Question: We are building an application with Active Admin and Rails. It has a series of models that all have the same data structure.
We'd now like a view that displays all the data from these models together in the one table.
The reason for the separation into many models is it all comes from different sources.
So as an administrator I would like to view all the data together.
This data is read only so there is no need to write.
Using the below code, I am able to render all the data together with a custom page, however this does not leverage the ActiveAdmin built in table rendering, so it is pointless. Please see screenshot below and the code used.

'''
ActiveAdmin.register_page "Top Sellers" do
content do
table_for @items = Dingoat.all + Dingobe.all do
column "Product Name", :ProductName
column "Start Date", :StartDate
column "End Date", :EndDate
end
end
end
'''
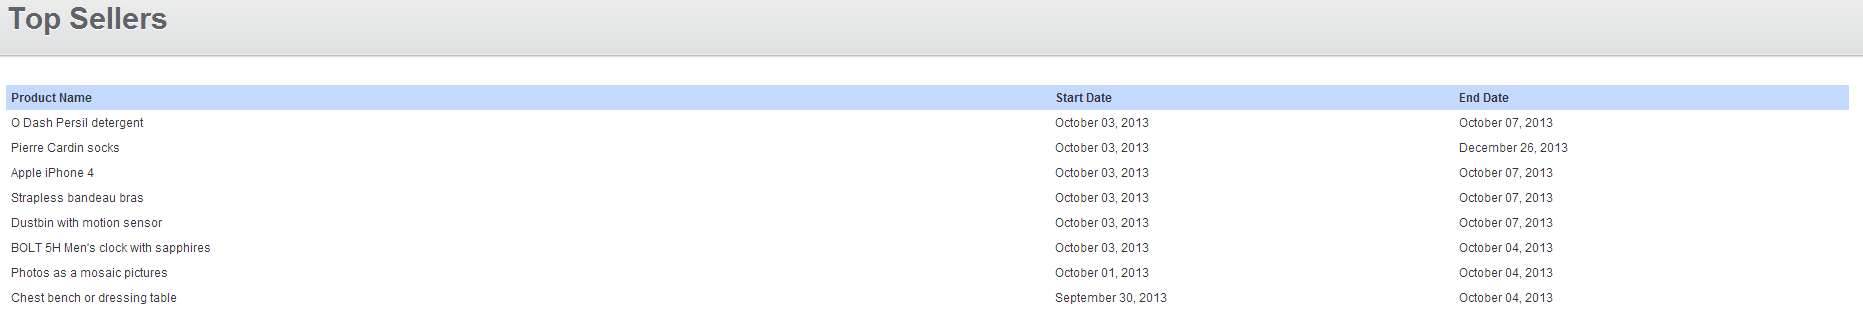
Answer: Your approach is using the ActiveAdmin table component. The only thing missing is to wrap it in a panel:
'''
ActiveAdmin.register_page "Top Sellers" do
content do
panel "Sellers" do
table_for(Dingoat.all + Dingobe.all) do
column "Product Name", :ProductName
column "Start Date", :StartDate
column "End Date", :EndDate
end
end
end
end
'''
Or you could style it to look like the index pages:
'''
ActiveAdmin.register_page "Top Sellers" do
content do
# Note the addition of index_table class.
table_for(Dingoat.all + Dingobe.all, class: 'index_table') do
column "Product Name", :ProductName
column "Start Date", :StartDate
column "End Date", :EndDate
end
end
end
'''